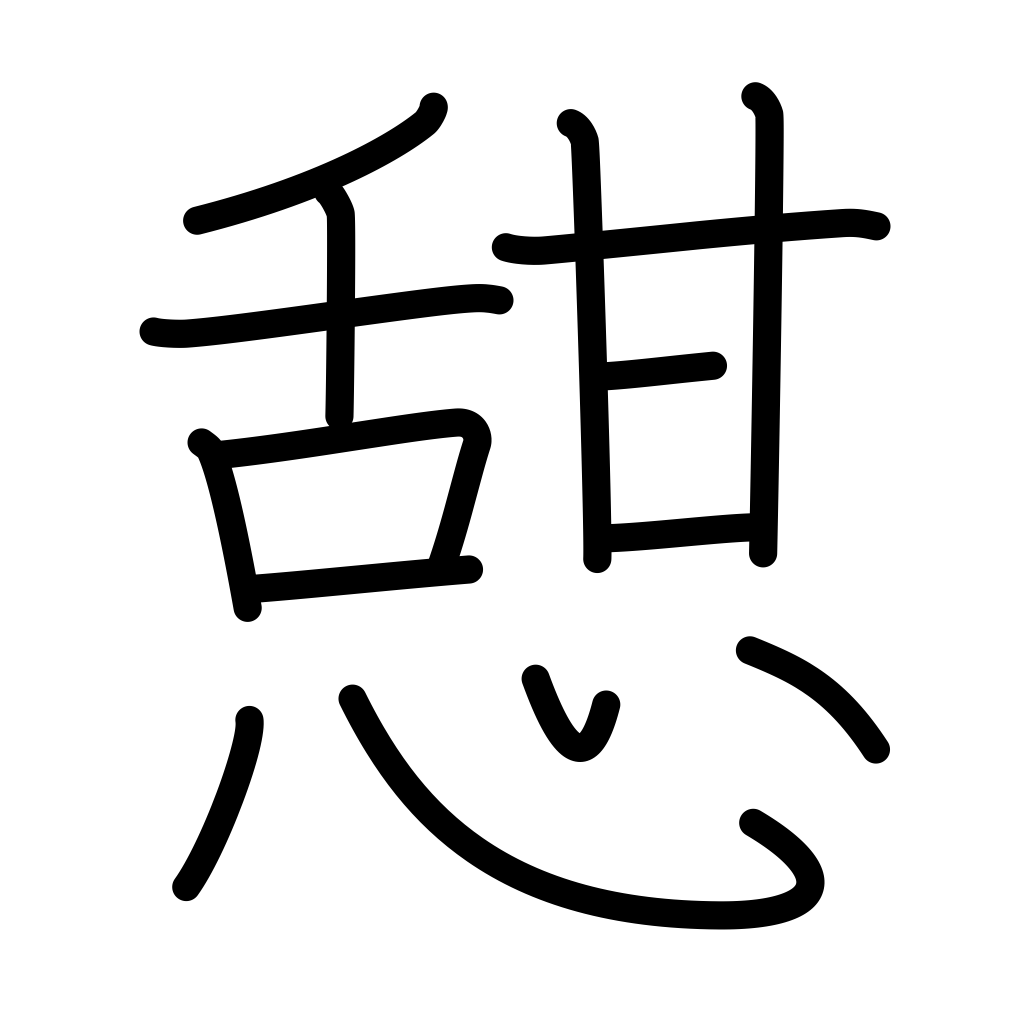
Meaning: rest, take rest